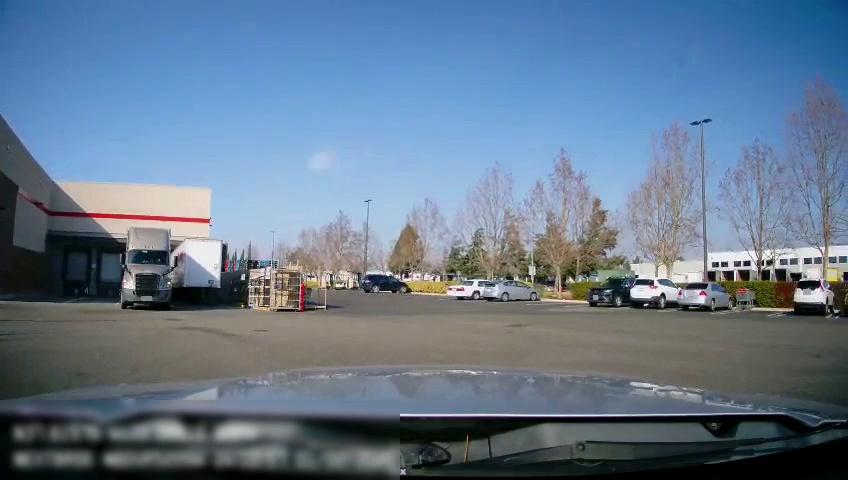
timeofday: Day
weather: Sunny
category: Drivable Space
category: Vehicles | Truck
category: Vehicles | Truck
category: Vehicles | SUV
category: Vehicles | Car
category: Vehicles | Car
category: Vehicles | SUV
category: Vehicles | SUV
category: Vehicles | Car
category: Vehicles | SUV
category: Vehicles | SUV